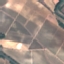
Land use / land cover class: PermanentCrop